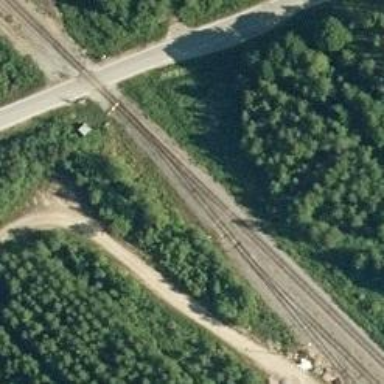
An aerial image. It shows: Wedge is used for the railway derail.